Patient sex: M
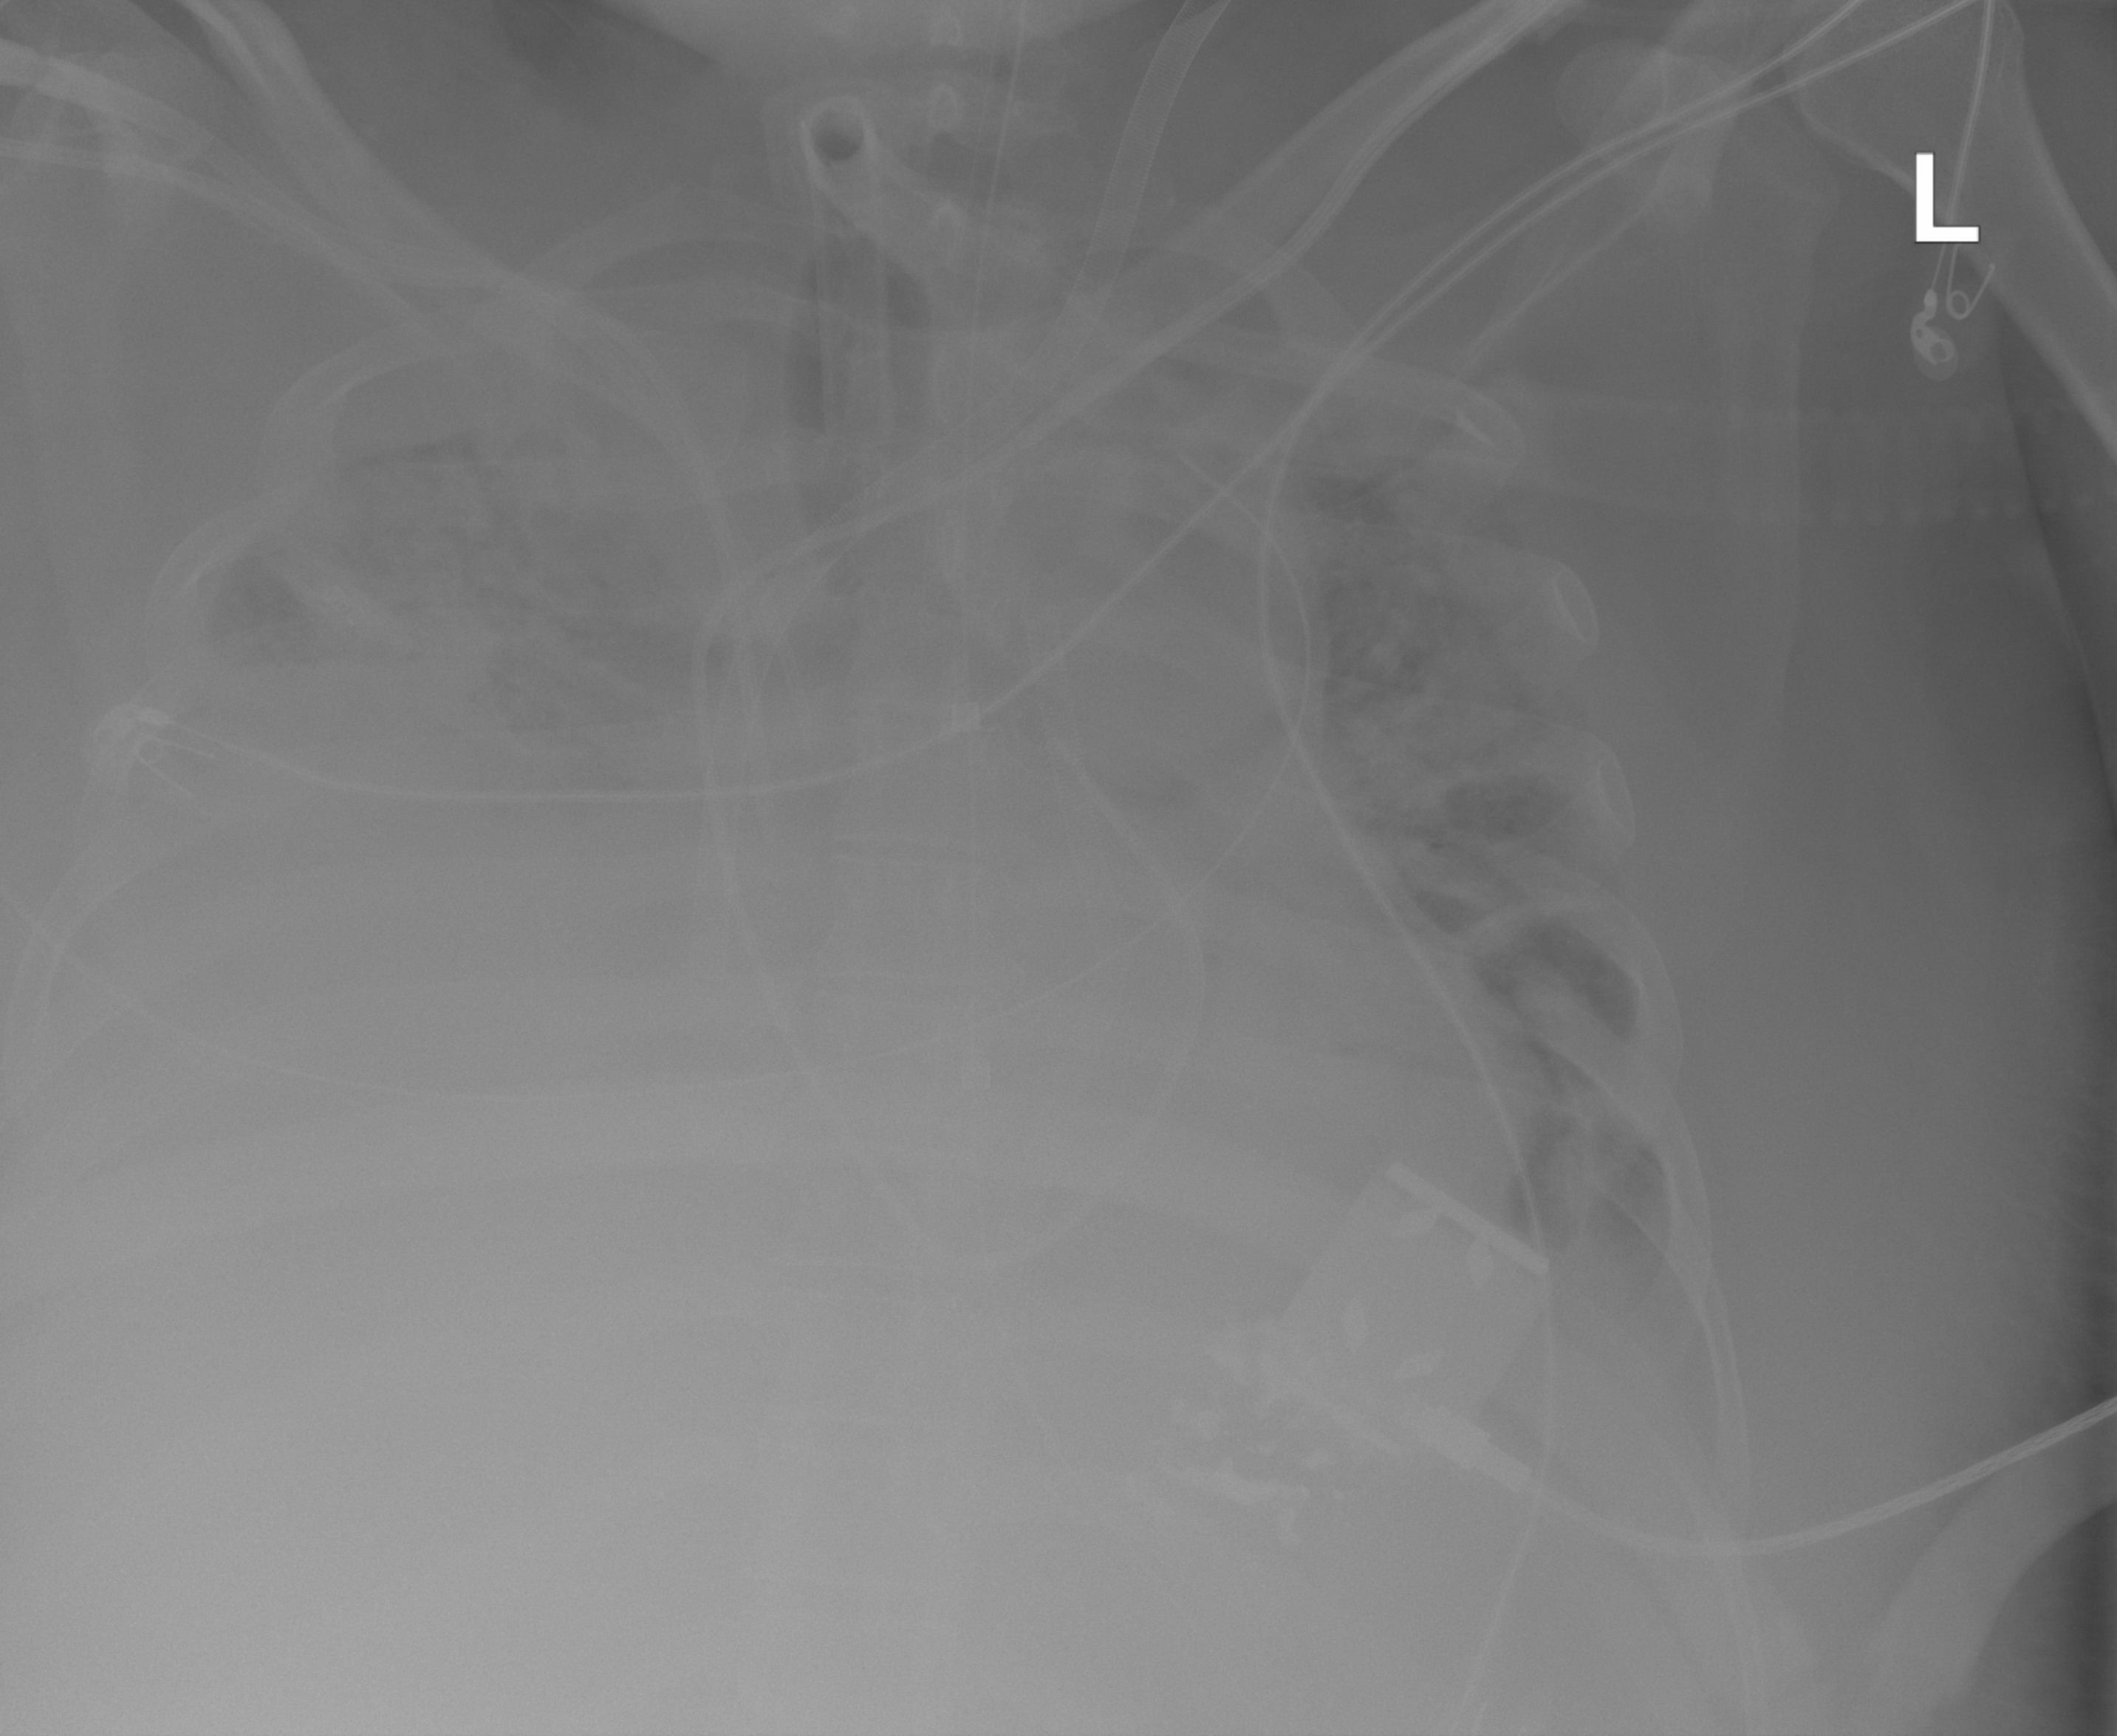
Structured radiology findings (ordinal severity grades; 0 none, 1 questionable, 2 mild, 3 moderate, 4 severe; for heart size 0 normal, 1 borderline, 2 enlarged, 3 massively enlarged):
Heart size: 2
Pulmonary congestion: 3
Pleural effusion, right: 3
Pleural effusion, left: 2
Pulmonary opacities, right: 4
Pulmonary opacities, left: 4
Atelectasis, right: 3
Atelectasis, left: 3